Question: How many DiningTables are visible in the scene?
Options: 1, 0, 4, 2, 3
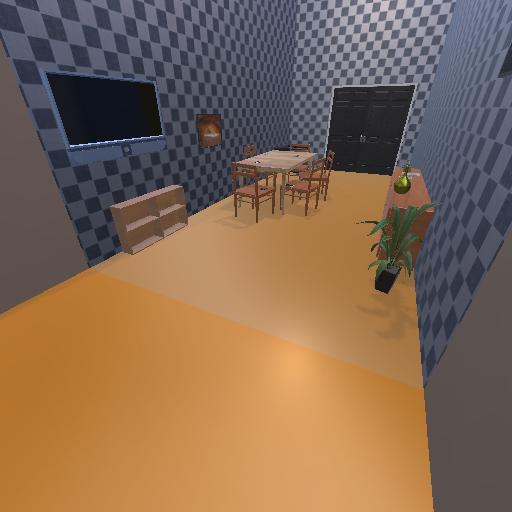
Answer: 1